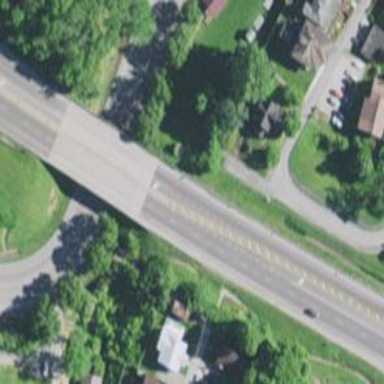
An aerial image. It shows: Trunk highway bridge.